Interaction volume radius: 10 \u00c5
Interaction volume height: 20 \u00c5
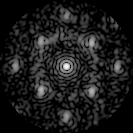
Disorder parameter: 0.4509